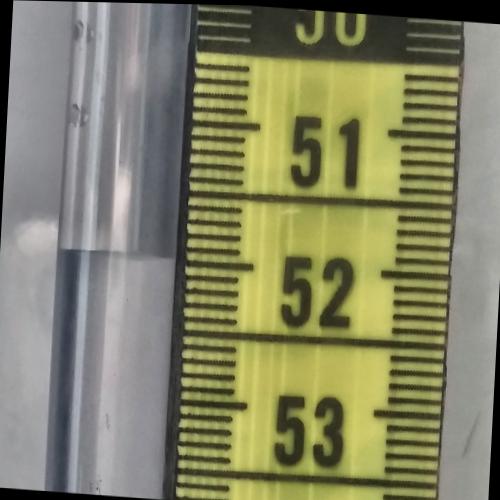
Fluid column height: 52.0 cm